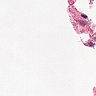
Metastatic tissue present: no